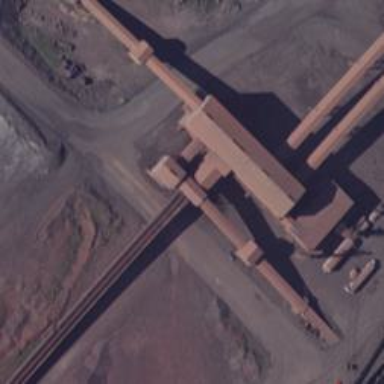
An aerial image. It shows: Industrial building.